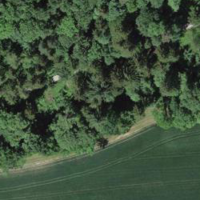
EUNIS habitat code: 44
Species observed at this site:
Rubus caesius
Tilia cordata